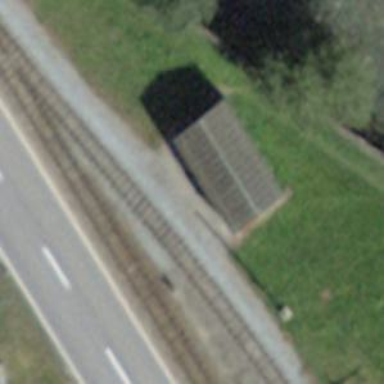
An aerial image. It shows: Train station with gabled roof.